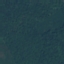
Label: Forest